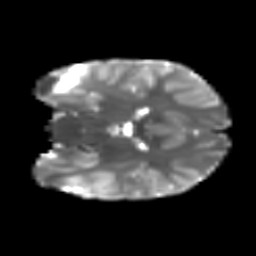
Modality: T2w
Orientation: coronal
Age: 12
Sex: male
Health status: ill
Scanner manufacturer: ge
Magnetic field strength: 3 T
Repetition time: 6.752 s
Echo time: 0.079 s